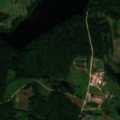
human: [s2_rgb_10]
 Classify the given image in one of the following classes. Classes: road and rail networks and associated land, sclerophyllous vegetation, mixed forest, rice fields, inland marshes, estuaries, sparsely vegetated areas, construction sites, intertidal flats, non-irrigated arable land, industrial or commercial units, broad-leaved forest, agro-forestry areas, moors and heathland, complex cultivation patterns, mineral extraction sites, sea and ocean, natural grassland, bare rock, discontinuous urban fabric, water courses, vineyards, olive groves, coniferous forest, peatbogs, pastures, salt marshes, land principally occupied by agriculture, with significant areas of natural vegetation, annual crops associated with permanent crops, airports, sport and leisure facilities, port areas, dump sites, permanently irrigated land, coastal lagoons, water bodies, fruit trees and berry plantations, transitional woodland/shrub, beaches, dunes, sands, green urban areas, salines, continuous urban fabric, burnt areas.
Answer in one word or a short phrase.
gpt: discontinuous urban fabric, non-irrigated arable land, land principally occupied by agriculture, with significant areas of natural vegetation, broad-leaved forest, mixed forest, water bodies